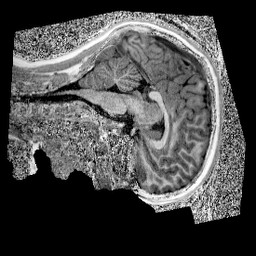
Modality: UNIT1
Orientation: sagittal
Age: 9
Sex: male
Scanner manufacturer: siemens
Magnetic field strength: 3 T
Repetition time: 4 s
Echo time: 0.00299 s